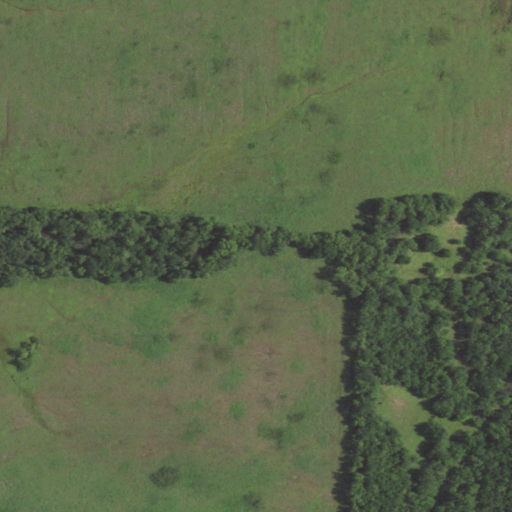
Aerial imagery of mountain in Kansas named Bunker Hill containing pasture and deciduous forest